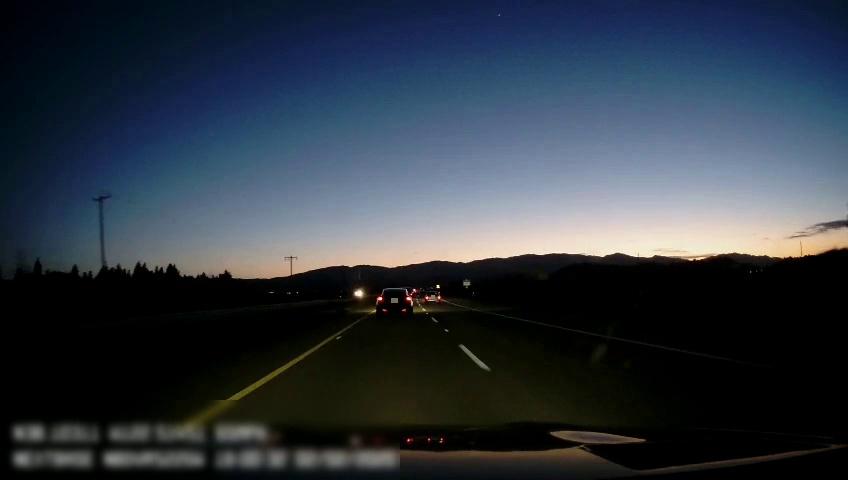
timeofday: Dusk/Dawn/Twilight
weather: Sunny
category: Drivable Space
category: Vehicles | Car
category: Vehicles | Car
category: Vehicles | Car
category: Lanes | Current Lane
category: Lanes | Current Lane
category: Lanes | Alternate Lane